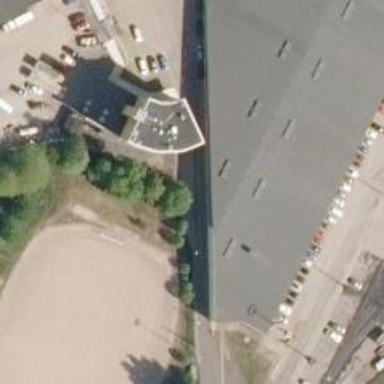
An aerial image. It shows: Tram railway yard with electrified contact line.